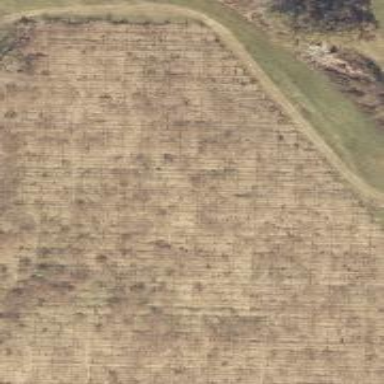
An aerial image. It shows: Orchard with deciduous broadleaved trees.